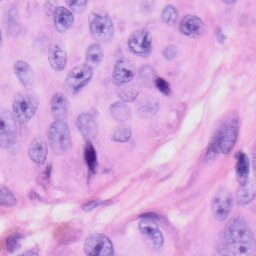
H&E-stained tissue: Skin